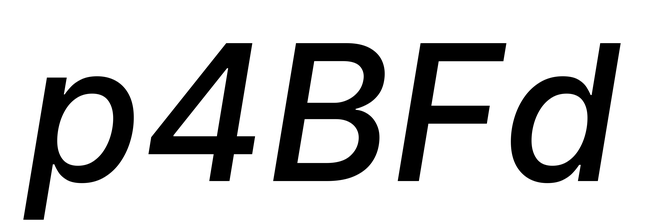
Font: Inter-Italic_Medium_Italic